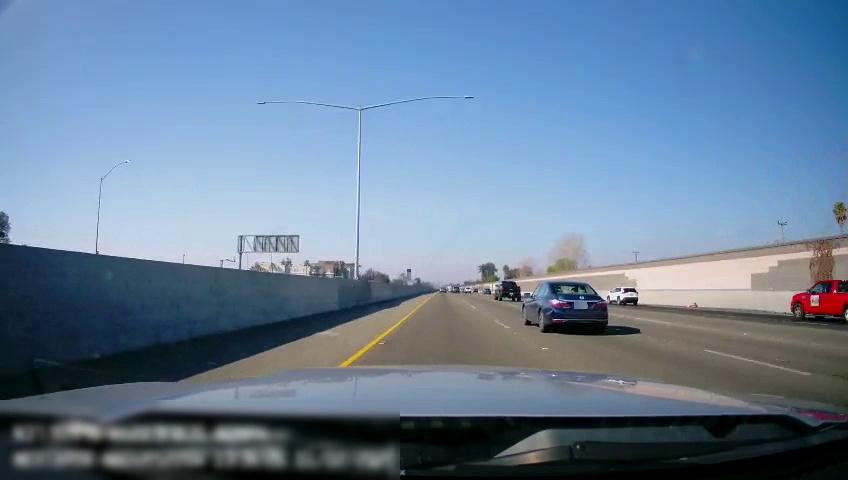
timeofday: Day
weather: Sunny
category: Drivable Space
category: Vehicles | Car
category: Vehicles | Truck
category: Vehicles | Truck
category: Vehicles | SUV
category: Lanes | Current Lane
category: Lanes | Current Lane
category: Lanes | Alternate Lane
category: Lanes | Alternate Lane
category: Lanes | Alternate Lane